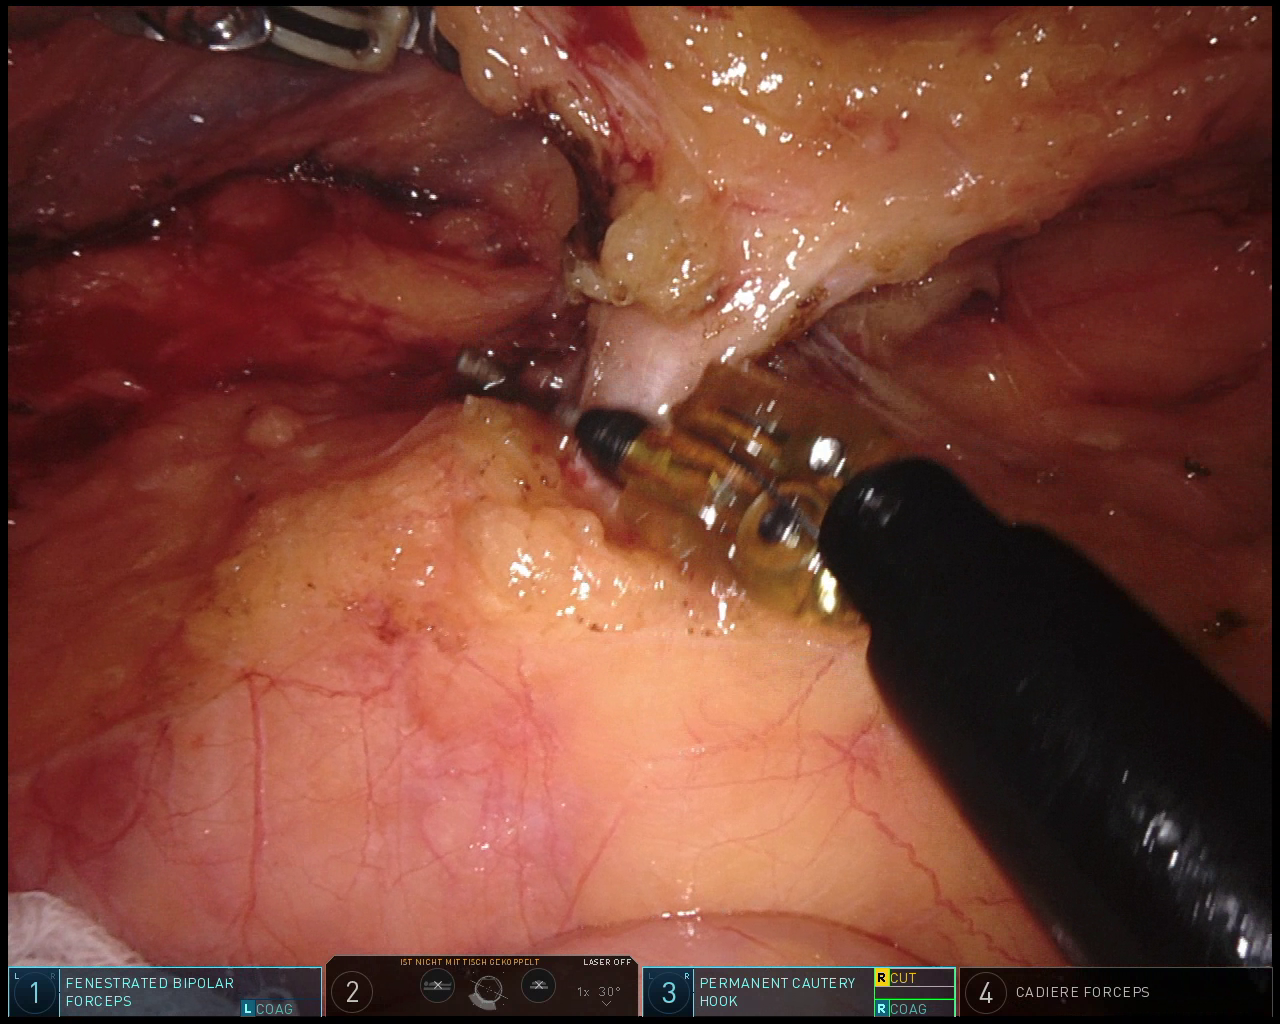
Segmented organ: inferior_mesenteric_artery
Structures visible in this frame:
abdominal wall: no
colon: no
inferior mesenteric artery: yes
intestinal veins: yes
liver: no
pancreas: no
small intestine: yes
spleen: no
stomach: no
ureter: no
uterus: no
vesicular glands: no